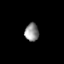
Tissue: skin
Cell type: Epithelial cells
Senescence score: 0.2065
Nuclear area (px): 243
Mean DAPI intensity: 142.794